九年级 · 画法几何学
已知如图, 以 $\mathrm{Rt} \triangle A B C$ 的 $A C$ 边为直径作 $\odot 0$ 交斜边 $A B$ 于点 $E$, 连接 $E O$ 并延长交 $B C$ 的延长线于点 $D$,点 $F$ 为 $B C$ 的中点, 连接 $E F$

(1) 求证: $\mathrm{EF}$ 是 $\odot 0$ 的切线;

(2) 若 $\odot 0$ 的半径为 $3, \angle \mathrm{EAC}=60^{\circ}$, 求 $\mathrm{AD}$ 的长。

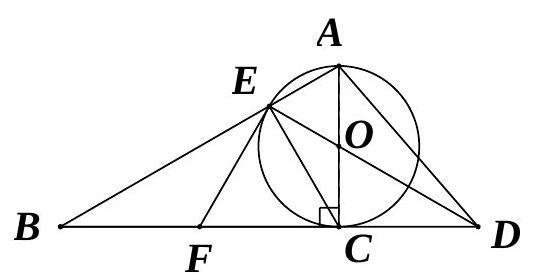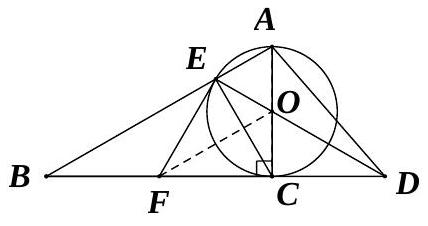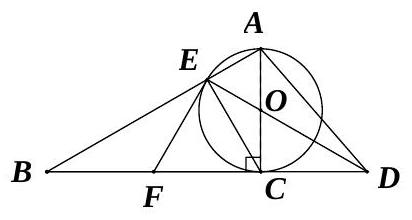
答案: 证明: (1) 连接 F0

易证 $0 \mathrm{~F} / / \mathrm{AB}$

$\because A C \odot 0$ 的直径

$\therefore \mathrm{CE} \perp \mathrm{AE}$

$\because 0 \mathrm{~F} / / \mathrm{AB}$

$\therefore 0 \mathrm{~F} \perp \mathrm{CE}$

$\therefore 0 \mathrm{~F}$ 所在直线垂直平分 $\mathrm{CE}$

$\therefore \mathrm{FC}=\mathrm{FE}, \quad 0 \mathrm{E}=0 \mathrm{C}$

$\therefore \angle \mathrm{FEC}=\angle \mathrm{FCE}, \quad \angle 0 \mathrm{EC}=\angle 0 \mathrm{CE}$

$\because$ Rt $\triangle \mathrm{ABC}$

$\therefore \angle \mathrm{ACB}=90^{\circ}$

即: $\angle 0 \mathrm{CE}+\angle \mathrm{FCE}=90^{\circ}$

$\therefore \angle 0 \mathrm{EC}+\angle \mathrm{FEC}=90^{\circ}$

即: $\angle \mathrm{FE} 0=90^{\circ}$

$\therefore \mathrm{FE}$ 为 $\odot 0$ 的切线

$\because \odot 0$ 的半径为 3

$\therefore \mathrm{A} 0=\mathrm{C} 0=\mathrm{E} 0=3$

$\because \angle \mathrm{EAC}=60^{\circ}, 0 \mathrm{~A}=0 \mathrm{E}$
$\therefore \angle \mathrm{E} 0 \mathrm{~A}=60^{\circ}$

$\therefore \angle \mathrm{COD}=\angle \mathrm{EOA}=60^{\circ}$

$\because$ 在 Rt $\triangle O C D$ 中, $\angle C O D=60^{\circ}, \quad O C=3$

$\therefore C D=3 \sqrt{3}$

$\because$ 在 Rt $\triangle A C D$ 中, $\angle A C D=90^{\circ}$,

$C D=3 \sqrt{3}, \quad A C=6$

$\therefore A D=3 \sqrt{7}$